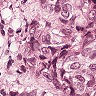
Metastatic tissue present: yes